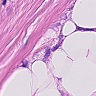
Metastatic tissue present: yes